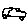
Label: car